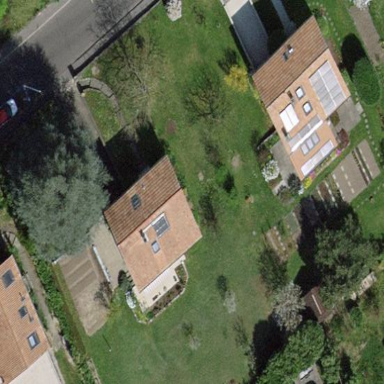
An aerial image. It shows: Garden enclosed by fence.